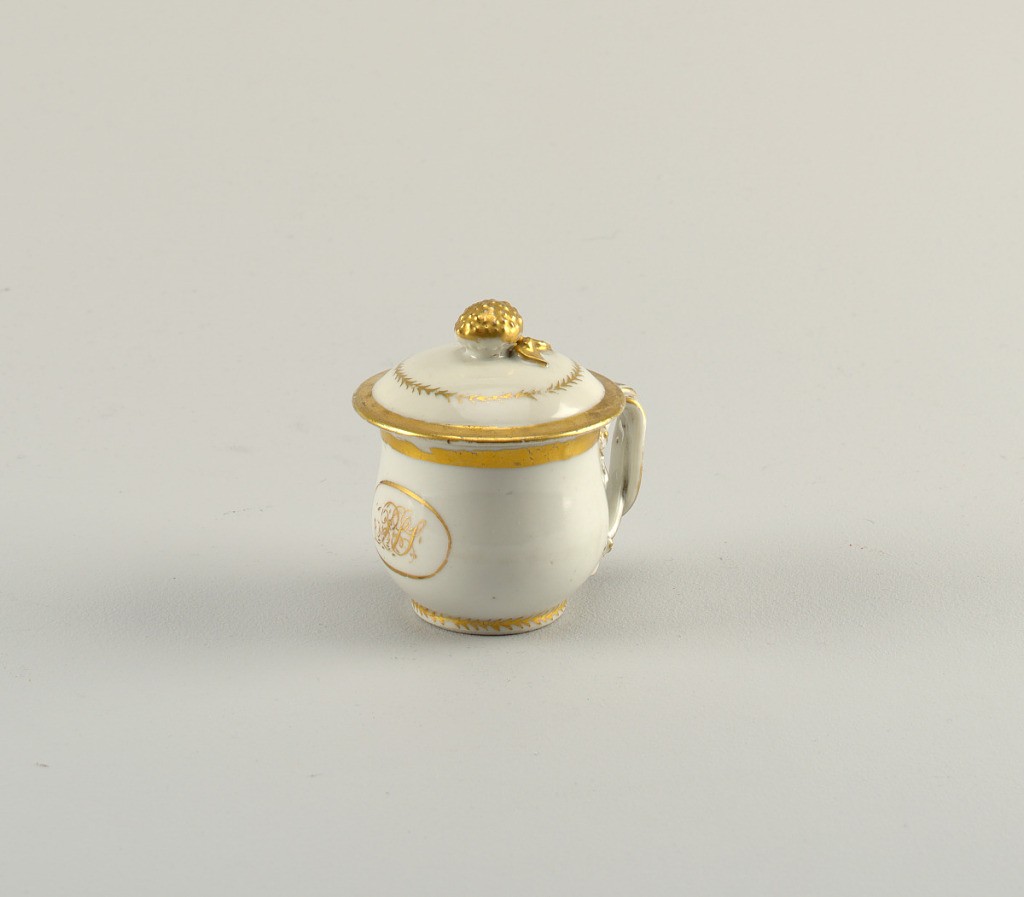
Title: Covered Cup
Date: late 18th–early 19th century
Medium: Glazed and gilt porcelain
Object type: cup
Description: Porcelain cup and cover with a decorated handle and gilt initials belonging to a serving set.